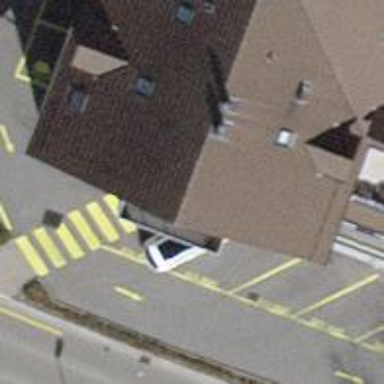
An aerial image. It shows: Bicycle parking area with wall loops for securing bikes.